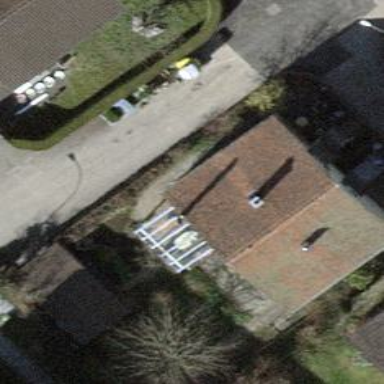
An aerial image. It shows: Residential building with gabled roof made of rosybrown roof tiles. The roof orientation is across.